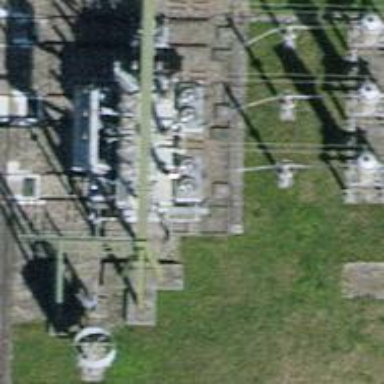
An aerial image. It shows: Insulator used in power systems.